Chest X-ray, AP view. Patient: 46 years old, sex F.
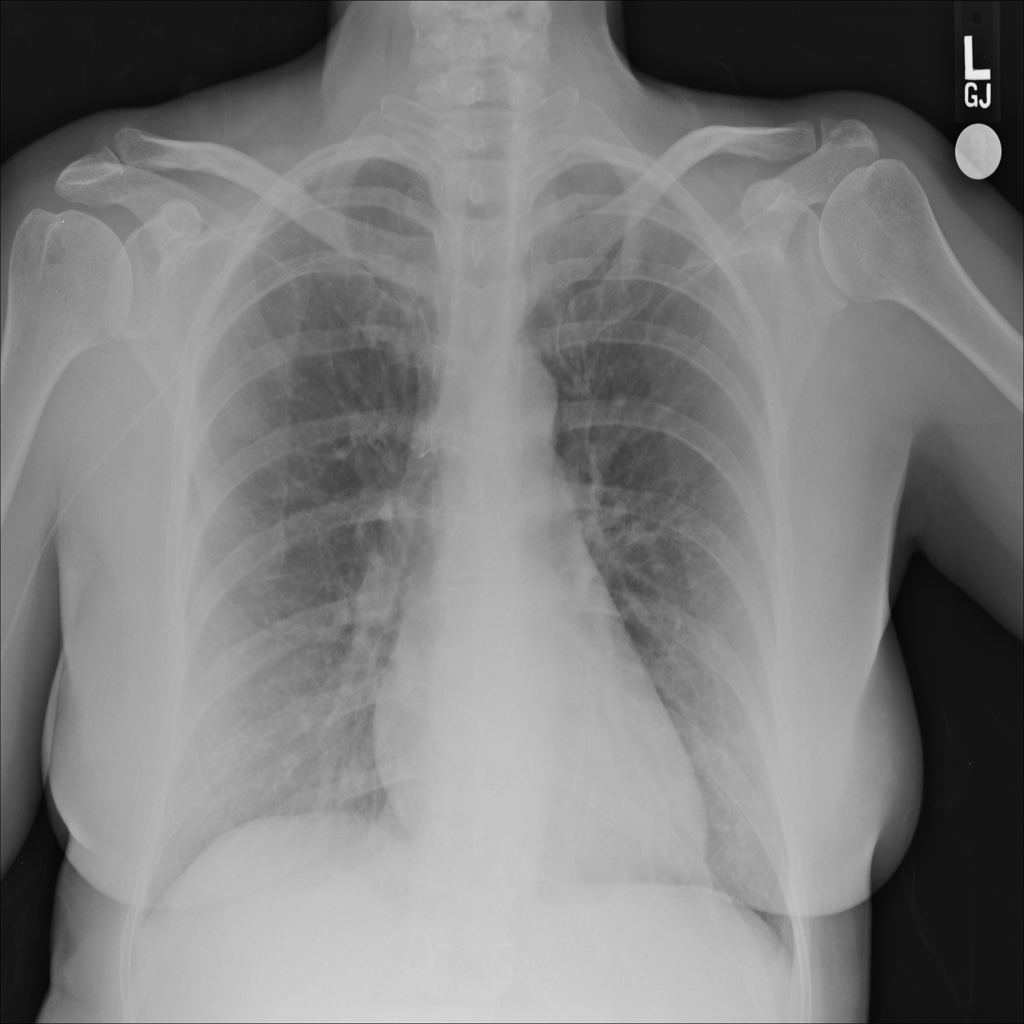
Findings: No Finding